Question: I need grip between two objects<URL> actually small cube is a player having rigid body and big cube is an object that helps small cube to jump on it and keep jumping on other big cubes to reach to the destination. I need when the player jumps and land on rotating cube so there should friction between them by default the player should rotate with big cube cause its on the big cube.
The expected result was that the small cube having rigid body should also rotate with big cube cause big cube is rotating and is on the big cube:

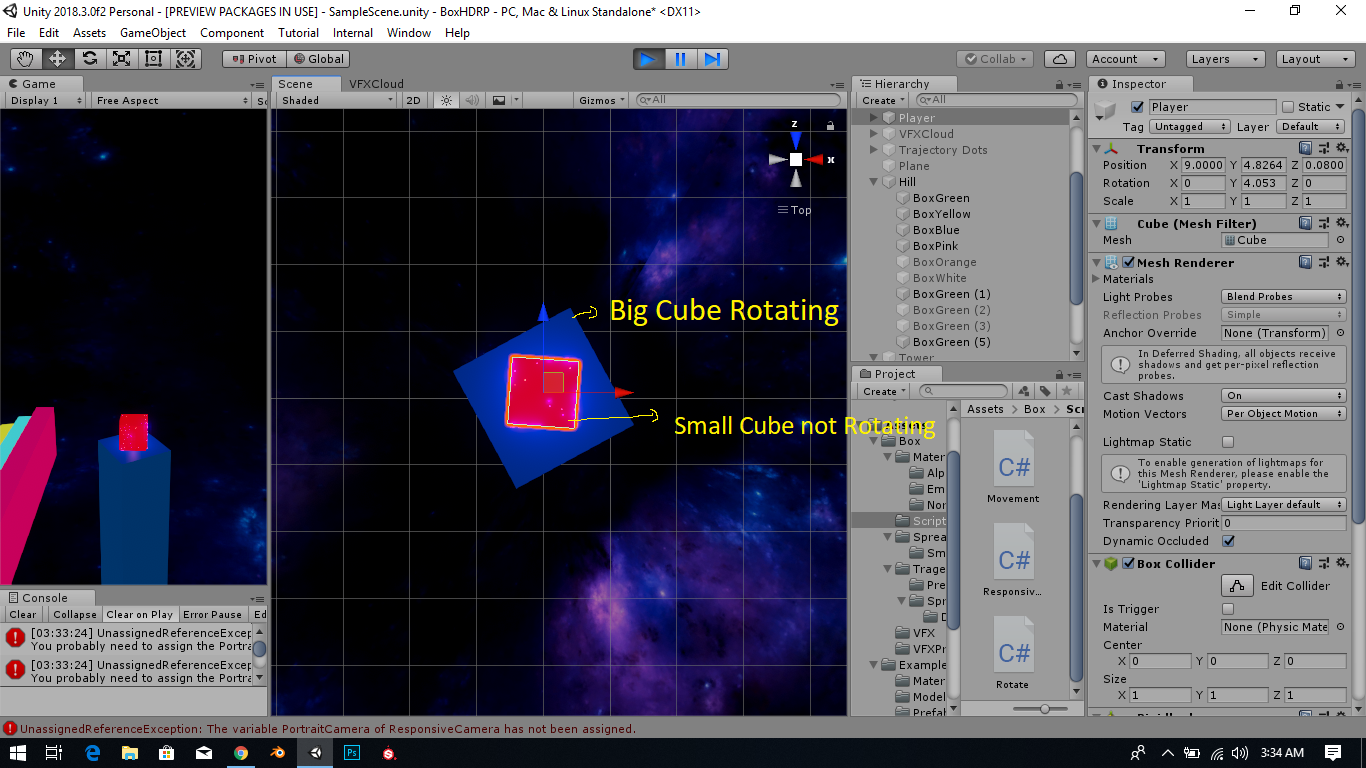
Answer: You can set the small cube gameobject as child of the big cube gameobject. This should to the trick.
<URL>
----EDIT AFTER COMMENTS
If you need to change the child hiearchy (because the small cube can move away), then you need a script that add and remove the child when required.
=> When player (small cube) is on the big cube you much child player to the big cube.
=> When player (small cube) moves away of the big cube you much de-child player to the big cube.
If you're using rigidbodies you may use <URL>.
You may attach this monobehaviour to the big cube.
'''
public class BigCubeScript : MonoBehaviour
{
private void OnCollisionEnter(Collision other)
{
//check if the colliding object is player (here I'm using a tag, but you may check it as you prefer)
if (other.gameObject.tag == "Player")
//change the parent of the player, setting it as this cube
other.transform.SetParent(this.transform);
}
void OnCollisionExit(Collision other)
{
if (other.gameObject.tag == "Player")
//remove the player from the cube
other.transform.SetParent(null);
}
}
'''
You can also apply a force to the rotation of the player until he stays on the cube. In this case it's quite important to balance the rotation force well (you can try it in the editor).
'''
public class BigCubeScript : MonoBehaviour
{
//you may change this to add or remove the force
Vector3 _rotationForce = new Vector3(0, 5, 0);
private void OnCollisionStay(Collision other)
{
var rigidbody = other.gameObject.GetComponent<Rigidbody>();
Quaternion deltaRotation = Quaternion.Euler(_rotationForce * Time.deltaTime);
rigidbody.MoveRotation(rigidbody.rotation * deltaRotation);
}
}
'''
Further info in OnCollisioEnter and OnCollisionExit in this <URL>
Further info on the Tags in this <URL>